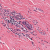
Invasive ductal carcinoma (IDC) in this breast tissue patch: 1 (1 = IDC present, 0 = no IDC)